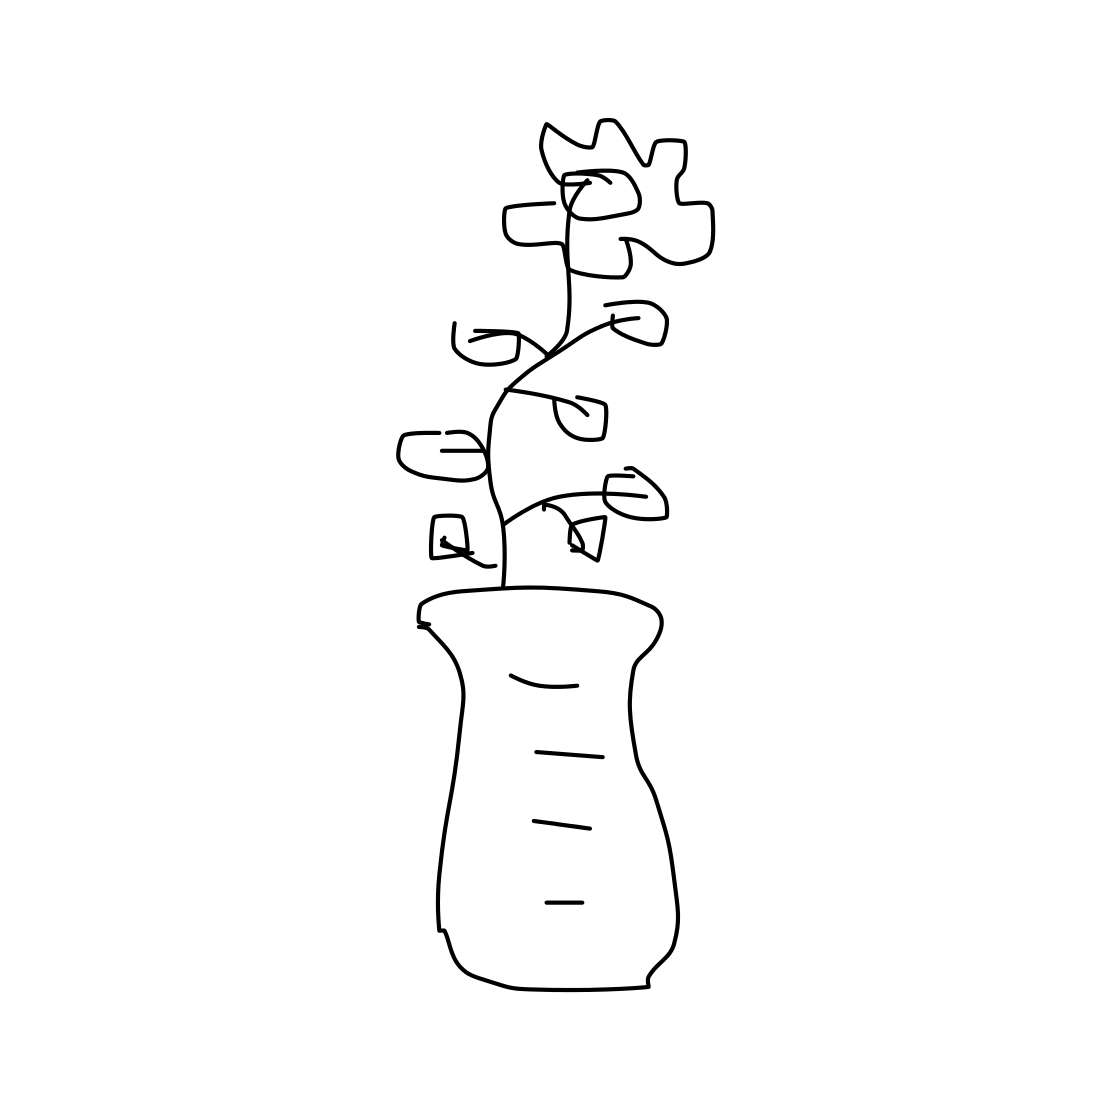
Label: potted plant